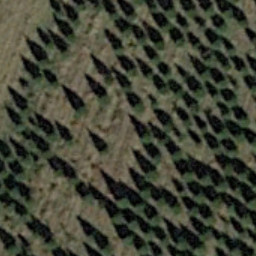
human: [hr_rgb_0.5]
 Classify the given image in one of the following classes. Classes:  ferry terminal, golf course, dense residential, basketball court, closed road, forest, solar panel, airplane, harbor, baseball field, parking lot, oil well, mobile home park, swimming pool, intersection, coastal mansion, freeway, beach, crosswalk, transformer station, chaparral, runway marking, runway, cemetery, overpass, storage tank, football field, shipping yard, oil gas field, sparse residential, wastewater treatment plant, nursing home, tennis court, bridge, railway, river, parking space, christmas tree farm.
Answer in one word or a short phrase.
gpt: christmas tree farm